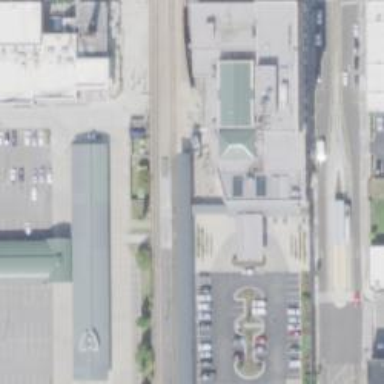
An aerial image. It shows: Railway siding for service.